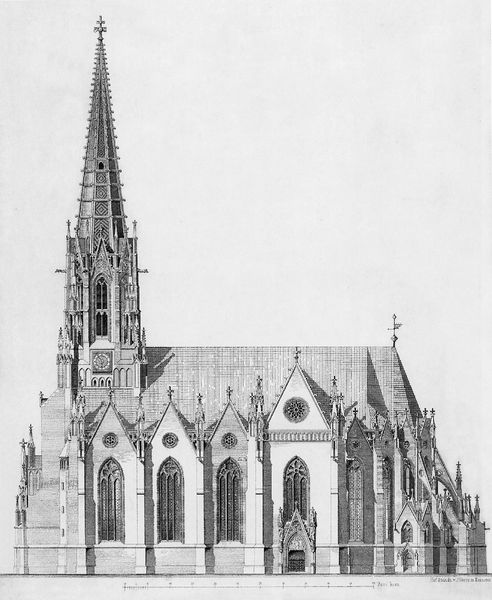
Titel: Christuskirche
Künstler: Conrad Wilhelm Hase
Standort: Hannover (EU - D - Nds)
Schlagwörter: fenster, zeichnung, dach, kirche, turm, schiff, bogen, fassade, hoch, bögen, druck, stich, entwurf, münster, gotisch, chor, plan, rosetten, first, kapellen, fialen, neogotik, neogotisch, zeichnung kirche